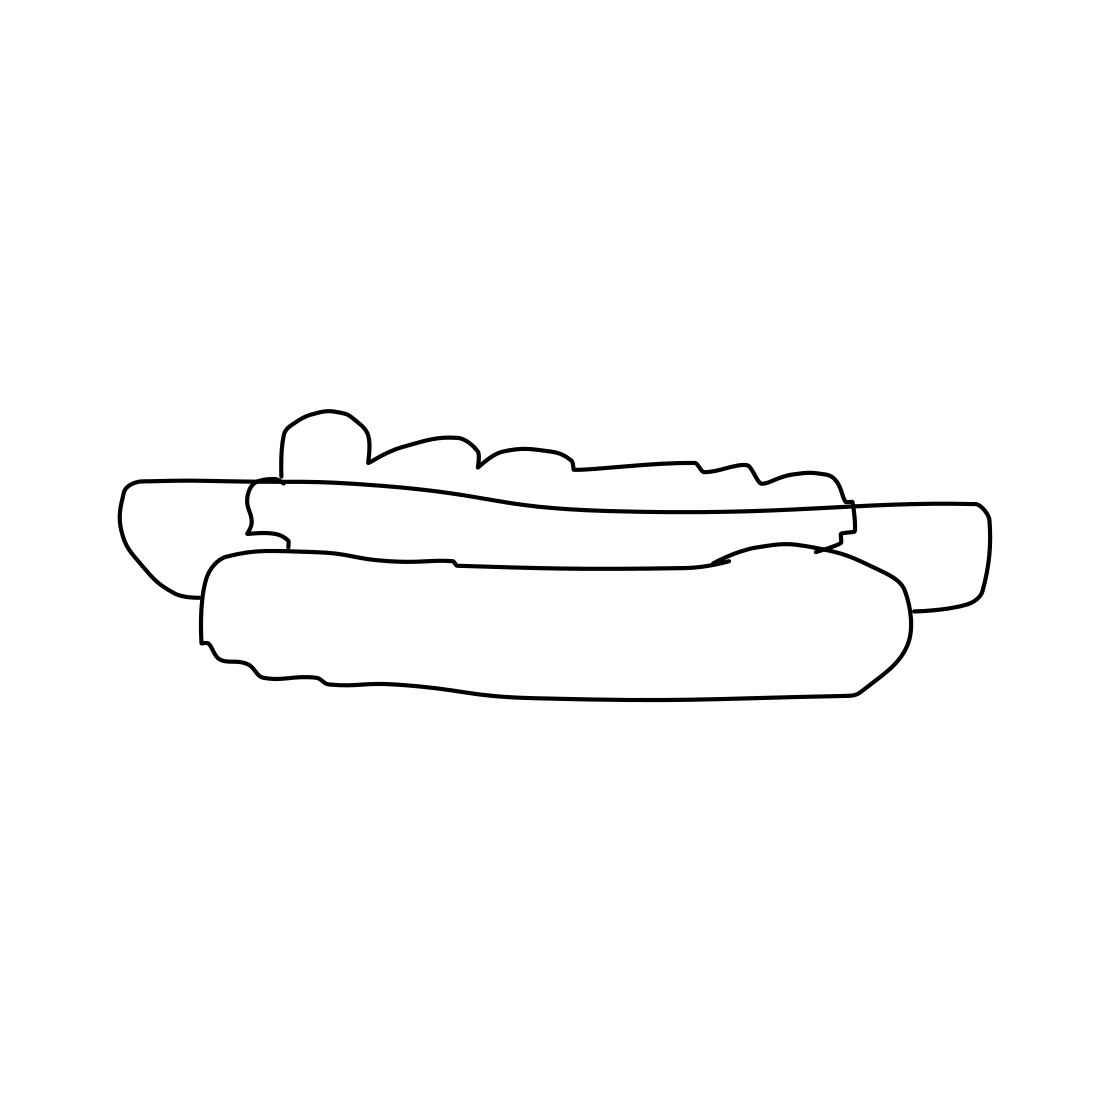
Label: hot-dog